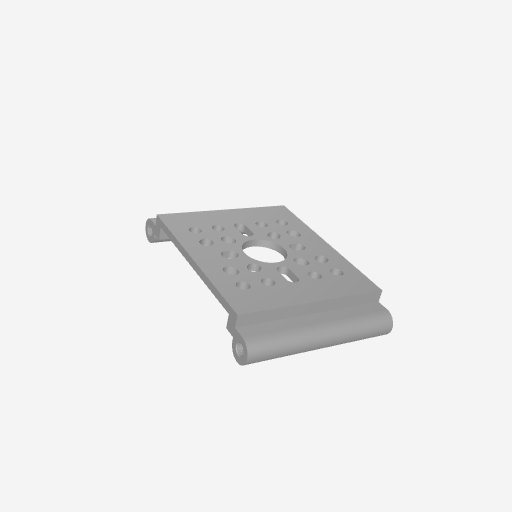
Part: RailChannel1H